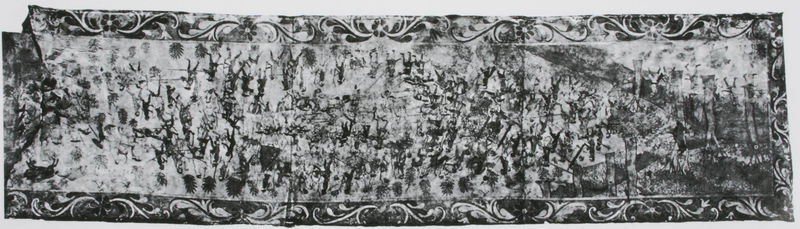
Titel: Segesser II
Standort: Santa Fé (NM)
Institution: Museum of New Mexico
Schlagwörter: blätter, dunkel, kampf, kopf, mann, weiß, bäume, frauen, landschaft, menschen, stadt, ufer, blumen, frau, grau, hell, kleid, männer, schwarz, zeichnung, blüten, tiere, tuch, menge, muster, ornament, teppich, versammlung, alt, wand, band, barock, falten, kragen, lang, mensch, rahmen, bild, vorhang, gewand, stickerei, stoff, personen, pflanzen, borte, wald, turm, ranken, japan, küste, wellen, graphik, monochrom, rand, figuren, material, banner, krieg, querformat, schlacht, soldaten, dekoration, black, bordüre, gray, grey, wandteppich, floral, verzierung, stuck, stola, striche, unscharf, foto, fotografie, rechteck, türme, asien, druck, viele, schwarzweiß, uniform, waffen, getümmel, menschenmenge, armee, heer, jagd, ranke, photo, fries, gewehr, krieger, richtung, tapisserie, dreck, fresko, kreig, städte, teppicht, gewebe, vegetabil, borde, textil, black and white, fotographie, reproduktion, verdreht, wandbehang, wellenlinie, gewebt, dreiteilig, gefecht, umgedreht, photografie, verziehrung, verkehrt, jacht, teile, rocaille, gewimmel, beschädigt, kopfstand, montage, kopfüber, falsch, bildfeld, textilie, mange, rankelwerk, weitwinkel, schlachtenszene, wandteppisch, auf dem kopf, kämpfn, schlacht menge, verzierrt, wandkleid, kelinfiguren, kleinfiguren